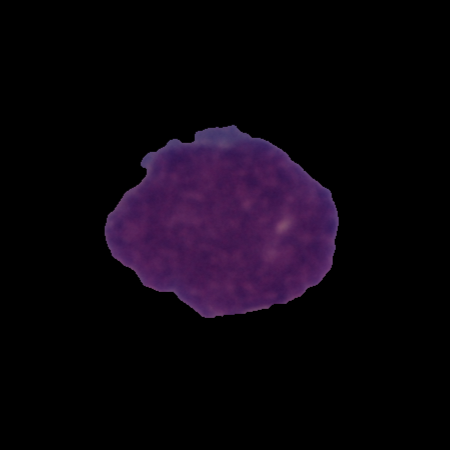
Label: cancer